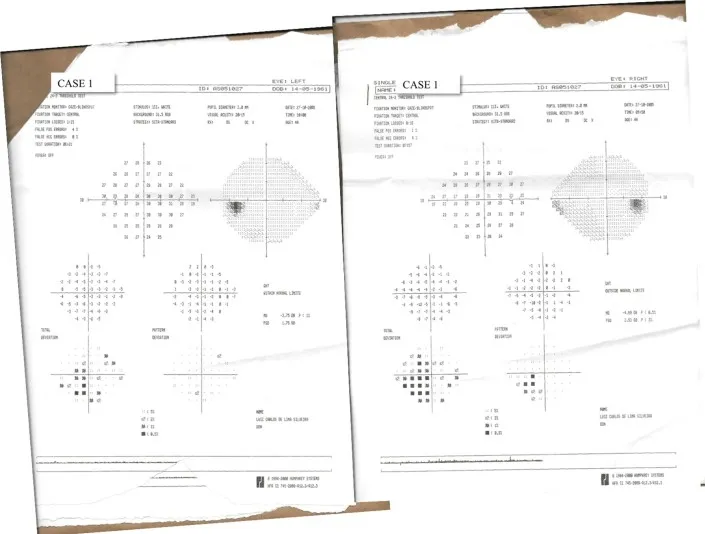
Results of 24-2 threshold test of Humphrey automated perimetry performed by Case 1.
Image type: radiology (scintigraphy)